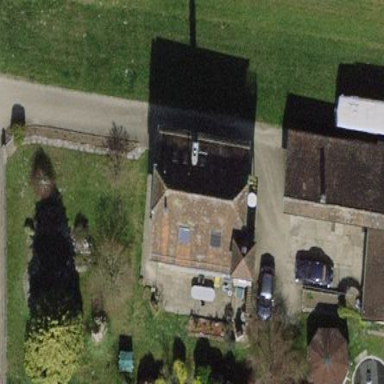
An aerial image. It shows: Building with half-hipped roof.